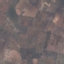
Land use / land cover class: PermanentCrop